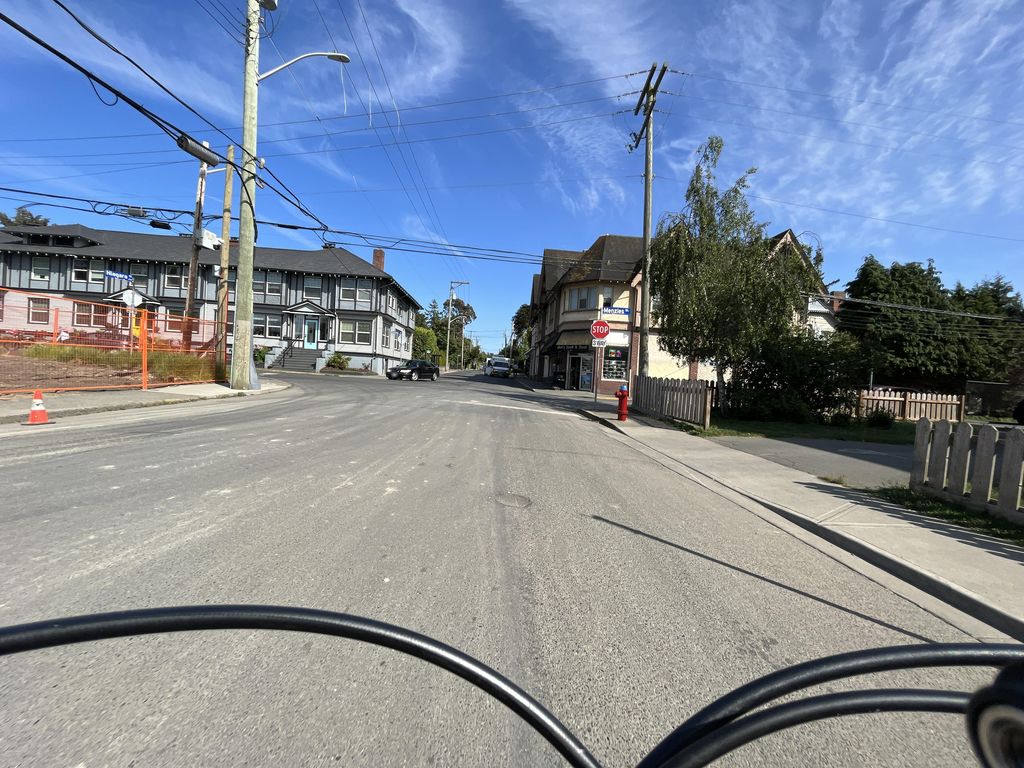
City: victoria